Question: I have a dataset like below:
'''
data
id message
1 ffjffjf
2 ddjbgg
3 vvnvvv
4 eevvff
5 ggvfgg
'''
Expected output:
'''
data
id message splitmessage
1 ffjffjf ff
2 ddjbgg dd
3 vvnvvv vv
4 eevvff ee
5 ggvfgg gg
'''
I am very new to Python. So how can I take 1st two letters from each row in 'splitmessage' variable.
my data exactly looks like below image

so from the image i want only hour and min's which are 12 to 16 elements in each row of vfreceiveddate variable.
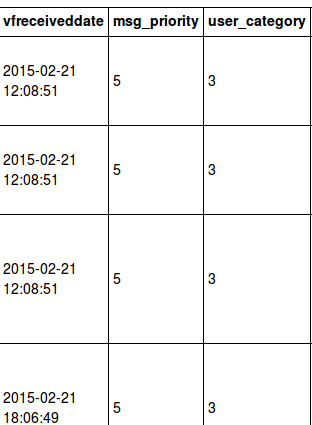
Answer: What you want is a substring.
'''
mystr = str(id1)
splitmessage = mystr[:2]
'''
Method we are using is called <URL> in python, works for more than strings.
In next example 'message' and 'splitmessage' are <URL>.
'''
message = ['ffjffjf', 'ddjbgg']
splitmessage = []
for myString in message:
splitmessage.append(myString[:2])
print splitmessage
'''